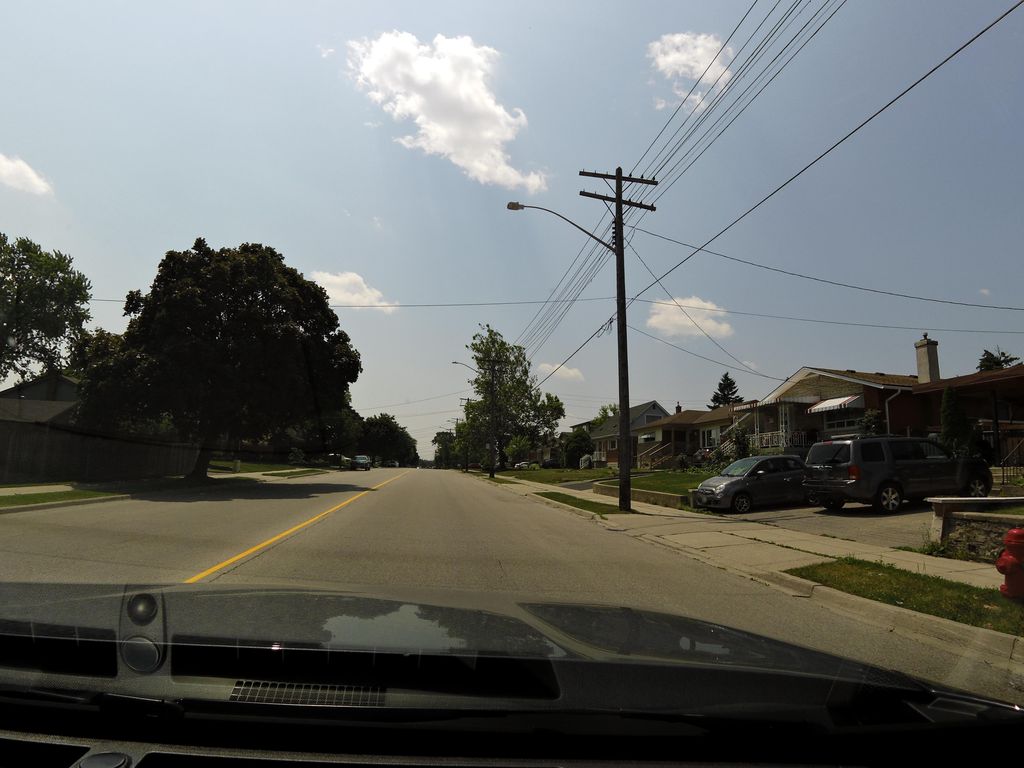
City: hamilton